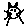
Label: cat